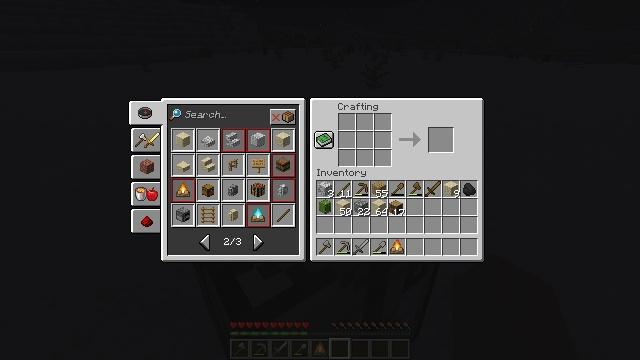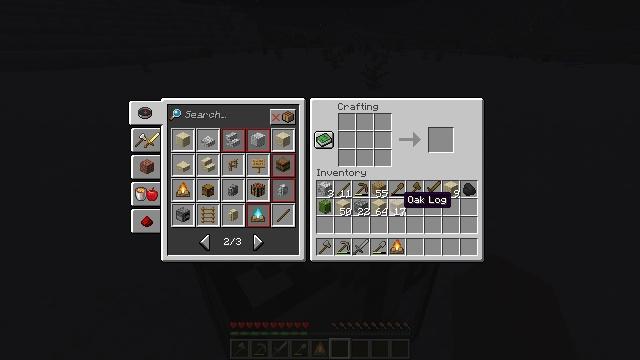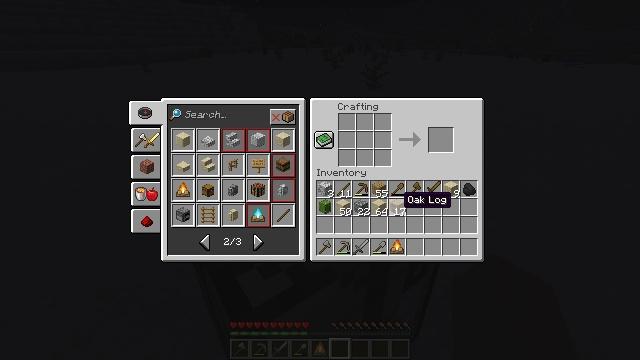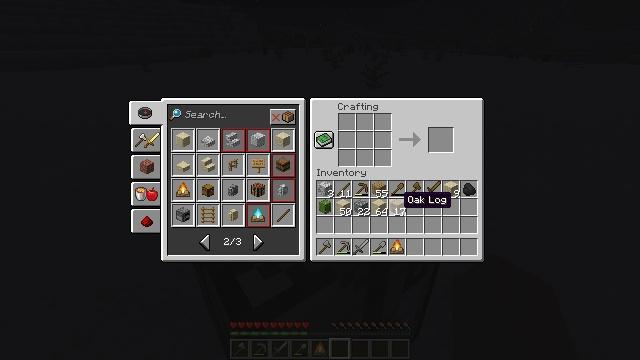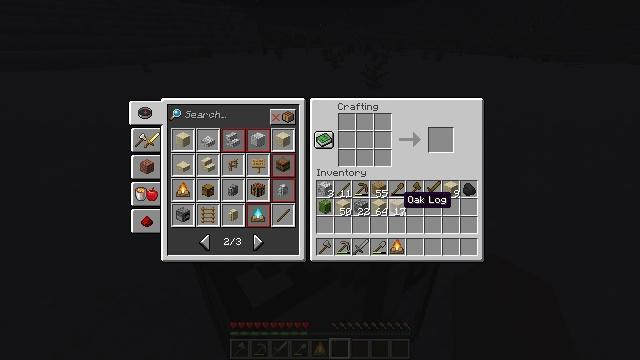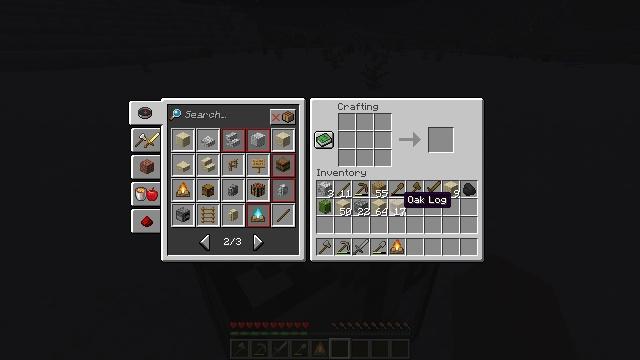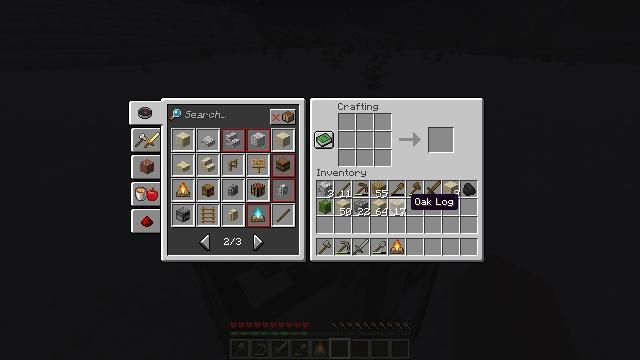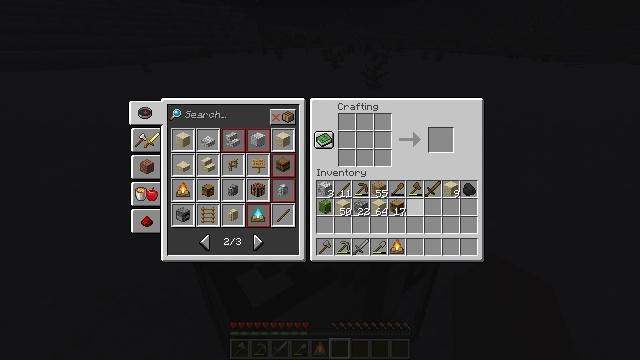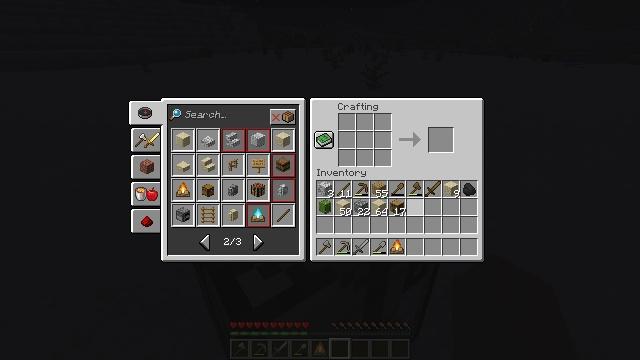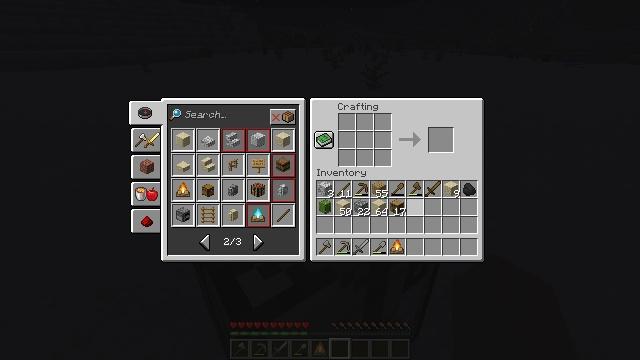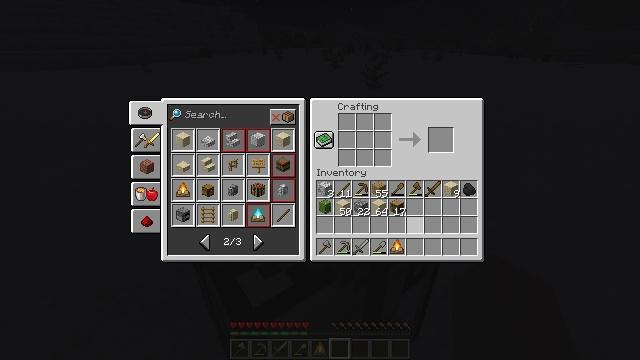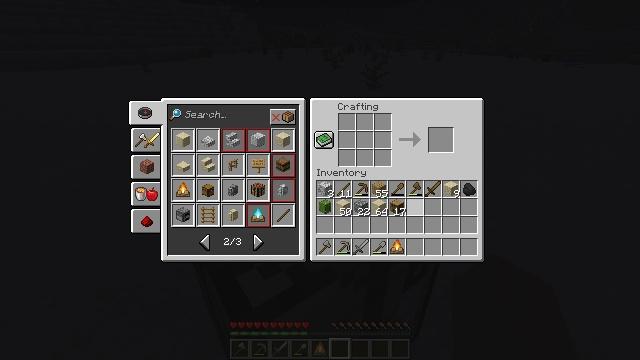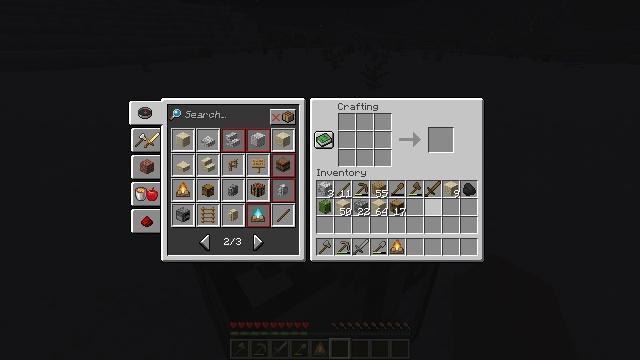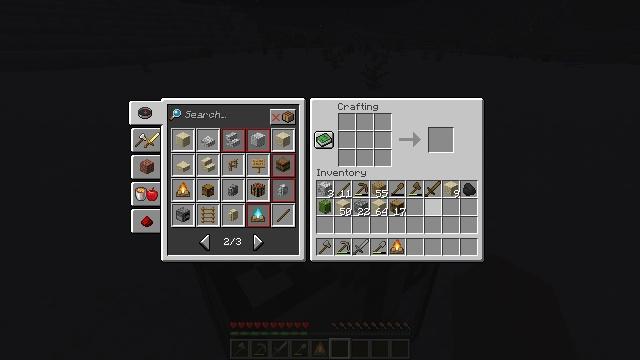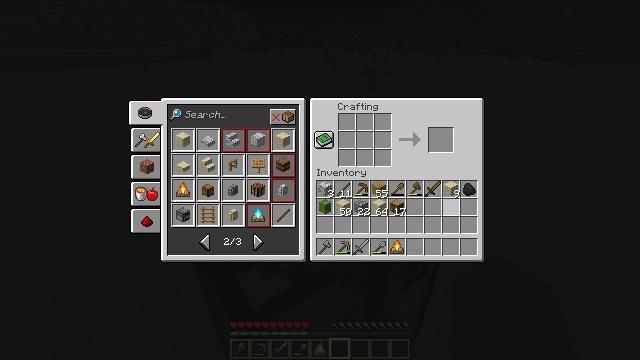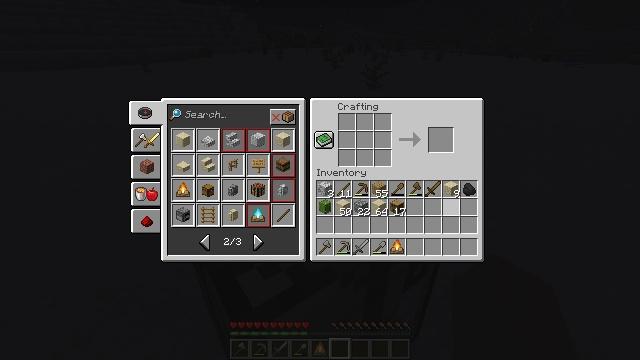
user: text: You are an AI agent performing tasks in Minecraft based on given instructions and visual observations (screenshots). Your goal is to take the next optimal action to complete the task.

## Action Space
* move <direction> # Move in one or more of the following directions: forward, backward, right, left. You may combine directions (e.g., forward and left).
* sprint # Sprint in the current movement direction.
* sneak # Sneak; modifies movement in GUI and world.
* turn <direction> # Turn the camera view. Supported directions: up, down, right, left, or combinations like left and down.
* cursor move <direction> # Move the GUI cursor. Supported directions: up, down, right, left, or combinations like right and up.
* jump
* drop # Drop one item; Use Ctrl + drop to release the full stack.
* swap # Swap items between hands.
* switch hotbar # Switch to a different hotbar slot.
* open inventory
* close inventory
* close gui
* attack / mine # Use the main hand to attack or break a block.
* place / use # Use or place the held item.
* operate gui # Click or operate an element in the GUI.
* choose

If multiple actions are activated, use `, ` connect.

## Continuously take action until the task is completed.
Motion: motion action
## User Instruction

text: drop campfire
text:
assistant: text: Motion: operate gui
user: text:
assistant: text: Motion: no_op
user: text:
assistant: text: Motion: no_op
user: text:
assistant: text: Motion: no_op
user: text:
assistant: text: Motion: no_op
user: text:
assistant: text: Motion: no_op
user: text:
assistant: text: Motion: no_op
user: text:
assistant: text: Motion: cursor move right
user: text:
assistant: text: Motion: cursor move right
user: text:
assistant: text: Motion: no_op
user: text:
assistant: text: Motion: no_op
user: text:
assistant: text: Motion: no_op
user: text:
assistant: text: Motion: no_op
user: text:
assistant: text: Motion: cursor move right
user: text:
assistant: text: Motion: cursor move right
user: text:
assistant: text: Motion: no_op
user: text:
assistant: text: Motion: no_op
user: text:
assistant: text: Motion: cursor move right
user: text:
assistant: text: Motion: no_op
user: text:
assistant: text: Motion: no_op
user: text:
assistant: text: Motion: no_op
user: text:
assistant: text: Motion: no_op
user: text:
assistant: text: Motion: no_op
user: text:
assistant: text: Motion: no_op
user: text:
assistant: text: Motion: no_op
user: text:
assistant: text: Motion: no_op
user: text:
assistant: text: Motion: no_op
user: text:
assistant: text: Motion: no_op
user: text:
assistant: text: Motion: no_op
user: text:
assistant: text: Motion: cursor move left